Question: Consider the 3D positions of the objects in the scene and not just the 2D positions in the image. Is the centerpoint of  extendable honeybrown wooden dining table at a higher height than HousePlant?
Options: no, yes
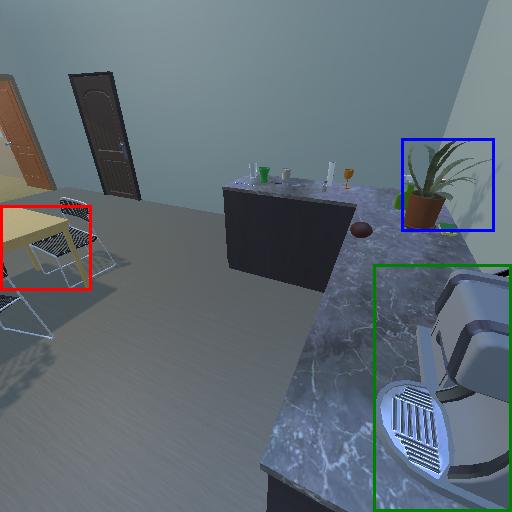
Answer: no